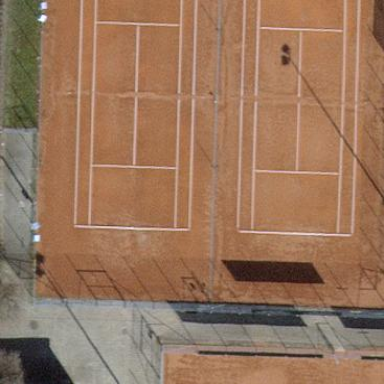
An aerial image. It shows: Tennis court on pitch designated for leisure land.